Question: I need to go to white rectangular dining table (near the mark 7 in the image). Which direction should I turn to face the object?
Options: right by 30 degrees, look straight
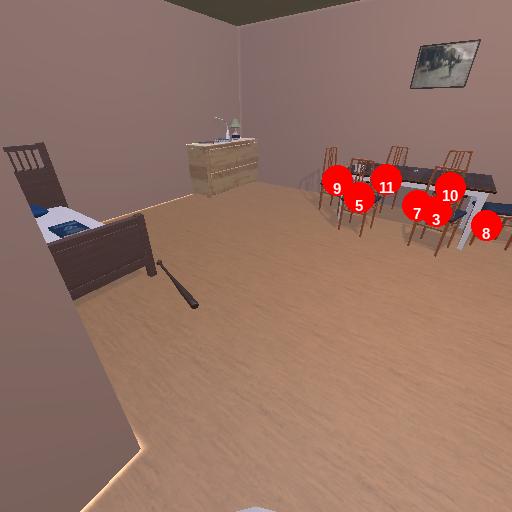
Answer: right by 30 degrees